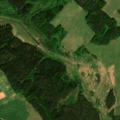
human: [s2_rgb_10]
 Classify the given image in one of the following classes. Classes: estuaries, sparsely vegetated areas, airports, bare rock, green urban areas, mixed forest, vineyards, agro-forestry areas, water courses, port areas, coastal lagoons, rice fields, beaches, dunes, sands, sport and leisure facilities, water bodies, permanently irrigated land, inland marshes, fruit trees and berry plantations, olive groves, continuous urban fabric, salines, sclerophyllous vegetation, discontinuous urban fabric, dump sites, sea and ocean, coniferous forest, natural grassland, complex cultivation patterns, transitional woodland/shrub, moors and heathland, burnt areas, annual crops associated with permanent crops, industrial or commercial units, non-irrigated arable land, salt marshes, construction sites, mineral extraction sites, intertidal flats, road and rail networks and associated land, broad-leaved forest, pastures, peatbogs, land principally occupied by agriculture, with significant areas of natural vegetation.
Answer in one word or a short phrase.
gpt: non-irrigated arable land, pastures, coniferous forest, mixed forest, transitional woodland/shrub